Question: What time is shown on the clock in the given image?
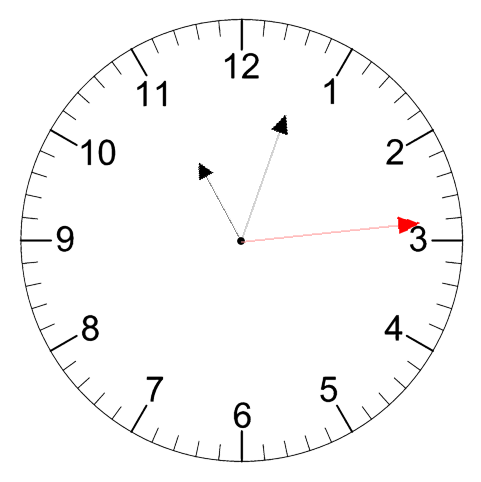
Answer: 11:03:14